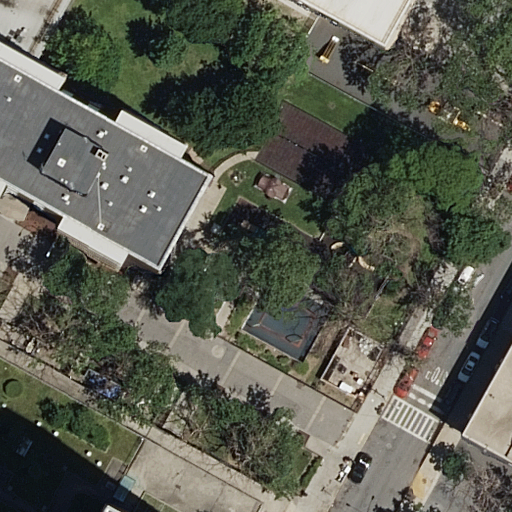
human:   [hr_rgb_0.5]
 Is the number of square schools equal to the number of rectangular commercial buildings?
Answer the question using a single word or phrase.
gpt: yes

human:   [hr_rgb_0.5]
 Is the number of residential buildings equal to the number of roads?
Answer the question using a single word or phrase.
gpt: no

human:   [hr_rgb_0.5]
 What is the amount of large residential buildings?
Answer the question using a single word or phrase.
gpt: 3

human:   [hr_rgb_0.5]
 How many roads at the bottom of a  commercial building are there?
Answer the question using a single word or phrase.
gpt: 0

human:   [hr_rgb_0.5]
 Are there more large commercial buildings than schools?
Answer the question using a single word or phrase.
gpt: no

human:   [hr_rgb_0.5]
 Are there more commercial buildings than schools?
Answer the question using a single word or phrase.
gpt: no

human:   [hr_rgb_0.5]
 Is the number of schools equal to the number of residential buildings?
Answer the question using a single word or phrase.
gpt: no

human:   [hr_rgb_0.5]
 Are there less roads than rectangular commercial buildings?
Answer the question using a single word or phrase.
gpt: no

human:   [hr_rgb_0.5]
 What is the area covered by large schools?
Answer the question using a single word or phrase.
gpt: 0m2

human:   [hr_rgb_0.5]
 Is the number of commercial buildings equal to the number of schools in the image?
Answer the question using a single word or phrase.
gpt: no

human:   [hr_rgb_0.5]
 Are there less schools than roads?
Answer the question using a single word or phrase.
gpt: yes

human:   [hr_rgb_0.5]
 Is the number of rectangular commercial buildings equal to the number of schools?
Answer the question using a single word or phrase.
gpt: no

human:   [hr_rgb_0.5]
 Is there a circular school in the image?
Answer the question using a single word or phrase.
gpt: no

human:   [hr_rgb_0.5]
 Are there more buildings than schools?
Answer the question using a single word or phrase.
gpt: yes

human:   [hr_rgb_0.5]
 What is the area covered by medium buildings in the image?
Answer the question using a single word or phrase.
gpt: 252m2

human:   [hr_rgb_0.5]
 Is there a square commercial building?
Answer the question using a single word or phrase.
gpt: no

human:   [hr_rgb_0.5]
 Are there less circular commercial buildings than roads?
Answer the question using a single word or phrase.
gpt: yes

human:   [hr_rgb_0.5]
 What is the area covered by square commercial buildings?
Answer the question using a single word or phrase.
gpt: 0m2

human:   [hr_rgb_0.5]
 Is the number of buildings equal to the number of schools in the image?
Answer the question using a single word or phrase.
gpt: no

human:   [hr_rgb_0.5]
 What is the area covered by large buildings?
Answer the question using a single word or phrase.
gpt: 2748m2

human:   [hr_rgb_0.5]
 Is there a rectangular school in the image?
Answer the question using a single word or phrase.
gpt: yes

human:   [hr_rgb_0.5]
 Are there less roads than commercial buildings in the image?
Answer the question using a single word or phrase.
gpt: no

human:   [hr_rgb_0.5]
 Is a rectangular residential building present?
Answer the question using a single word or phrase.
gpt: yes

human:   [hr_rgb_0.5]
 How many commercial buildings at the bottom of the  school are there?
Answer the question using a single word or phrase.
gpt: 0

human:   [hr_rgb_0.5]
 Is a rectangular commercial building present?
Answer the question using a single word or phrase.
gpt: no

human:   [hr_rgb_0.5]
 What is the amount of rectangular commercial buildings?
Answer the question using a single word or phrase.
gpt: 0

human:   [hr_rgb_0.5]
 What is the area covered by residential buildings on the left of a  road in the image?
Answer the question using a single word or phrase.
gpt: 2983m2

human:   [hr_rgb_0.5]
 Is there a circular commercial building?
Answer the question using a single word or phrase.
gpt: no

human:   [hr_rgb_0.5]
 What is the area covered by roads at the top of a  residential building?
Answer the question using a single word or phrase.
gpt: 0m2

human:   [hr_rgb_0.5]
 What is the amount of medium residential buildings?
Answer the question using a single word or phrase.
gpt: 1

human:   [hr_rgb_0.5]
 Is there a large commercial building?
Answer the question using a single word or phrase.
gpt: no

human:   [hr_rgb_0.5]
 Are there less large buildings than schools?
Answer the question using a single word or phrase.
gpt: no

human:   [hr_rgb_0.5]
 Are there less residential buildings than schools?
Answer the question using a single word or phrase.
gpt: no

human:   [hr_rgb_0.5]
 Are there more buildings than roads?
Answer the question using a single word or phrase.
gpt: yes

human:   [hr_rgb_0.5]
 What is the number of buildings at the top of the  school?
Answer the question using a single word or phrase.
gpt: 3

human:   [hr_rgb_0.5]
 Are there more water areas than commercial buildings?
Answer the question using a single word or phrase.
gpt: no

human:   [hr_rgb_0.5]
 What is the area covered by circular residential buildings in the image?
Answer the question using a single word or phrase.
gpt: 0m2